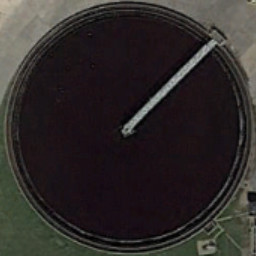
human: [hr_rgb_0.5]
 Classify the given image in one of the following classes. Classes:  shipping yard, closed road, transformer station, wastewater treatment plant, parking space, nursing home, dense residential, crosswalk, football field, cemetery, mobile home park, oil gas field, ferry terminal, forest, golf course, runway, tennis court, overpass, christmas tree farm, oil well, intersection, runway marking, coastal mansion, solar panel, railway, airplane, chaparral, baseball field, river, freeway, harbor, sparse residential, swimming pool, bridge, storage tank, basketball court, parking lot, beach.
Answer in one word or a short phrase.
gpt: wastewater treatment plant